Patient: sex M, age 81
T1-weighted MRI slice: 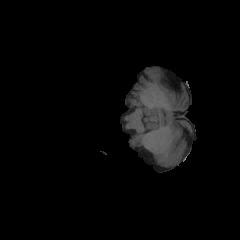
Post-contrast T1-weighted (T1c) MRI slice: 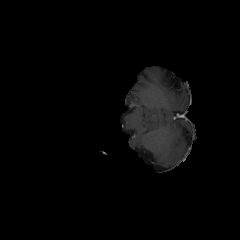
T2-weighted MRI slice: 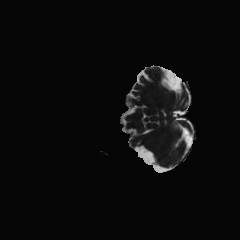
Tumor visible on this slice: no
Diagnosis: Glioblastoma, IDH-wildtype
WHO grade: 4